Question: It's a "Cocoa Touch Framework" project whose project-name.framework file I wanna distribute but by default I want to generate the .framework file under bin folder (or is there any convention)
I don't wanna use absolute path as I'm sharing the project as well (open source)
question is, how can you specify a relative path to the location of project (bin folder inside the project)
Attached screenshot

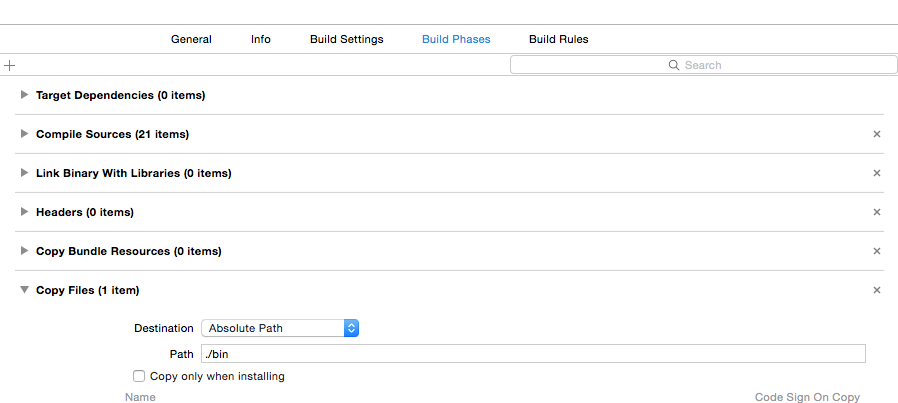
Answer: > how can you specify a relative path to the location of project
The build takes place in the presence of environment variables. A good list is here:
<URL>
So it sounds like you're looking for the 'PROJECT_DIR' variable.
It sounds like you're not going to do this in the copy files build phase, though; you need to write your own script and do it in the run script build phase.